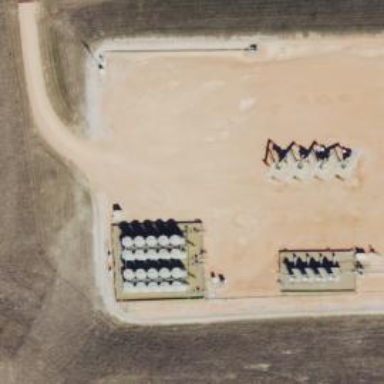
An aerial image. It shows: Storage tank with man-made structure.